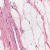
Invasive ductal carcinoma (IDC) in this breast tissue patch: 0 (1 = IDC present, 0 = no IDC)